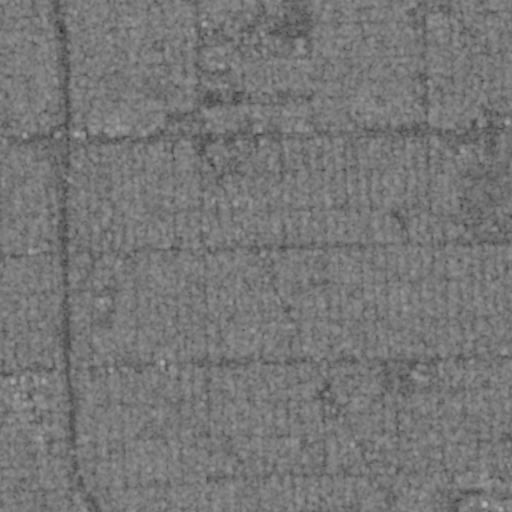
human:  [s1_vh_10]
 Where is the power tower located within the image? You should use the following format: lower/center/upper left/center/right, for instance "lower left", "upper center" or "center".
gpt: The power tower is located in the upper of the image.
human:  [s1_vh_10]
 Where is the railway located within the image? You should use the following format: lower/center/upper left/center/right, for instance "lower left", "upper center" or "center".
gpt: The railway is located in the lower left of the image.
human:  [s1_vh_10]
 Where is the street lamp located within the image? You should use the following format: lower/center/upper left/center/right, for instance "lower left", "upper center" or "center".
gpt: The street lamp is located in the lower right of the image.
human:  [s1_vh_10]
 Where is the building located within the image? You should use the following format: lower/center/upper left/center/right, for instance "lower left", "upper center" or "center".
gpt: There is no building in the image.

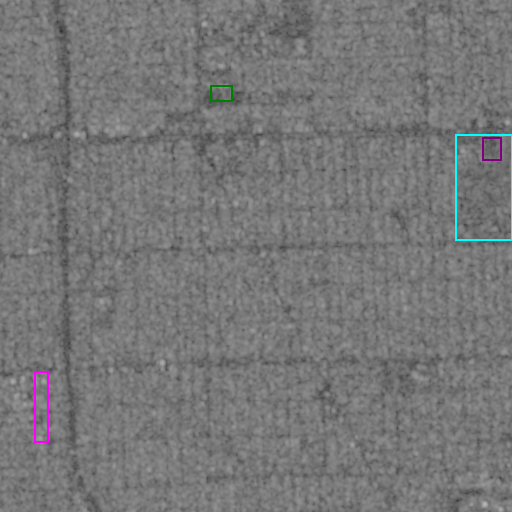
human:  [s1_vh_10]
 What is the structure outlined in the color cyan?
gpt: The structure outlined in cyan is a park.
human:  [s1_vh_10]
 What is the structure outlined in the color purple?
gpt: The structure outlined in purple is a parking lot.
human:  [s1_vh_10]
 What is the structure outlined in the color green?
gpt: The structure outlined in green is a building.
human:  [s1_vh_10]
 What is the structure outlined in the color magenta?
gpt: The structure outlined in magenta is a building.
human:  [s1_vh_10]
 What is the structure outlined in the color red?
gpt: There is no red outline.